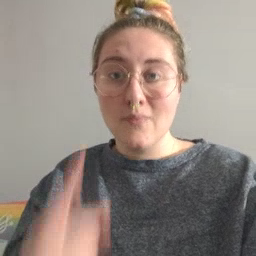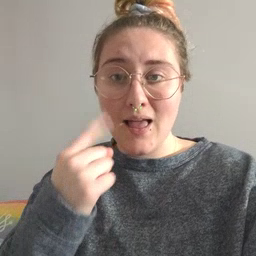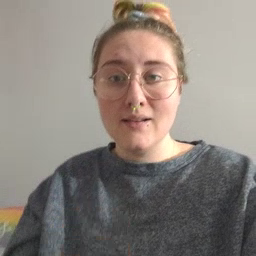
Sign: cry